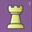
Piece: wR